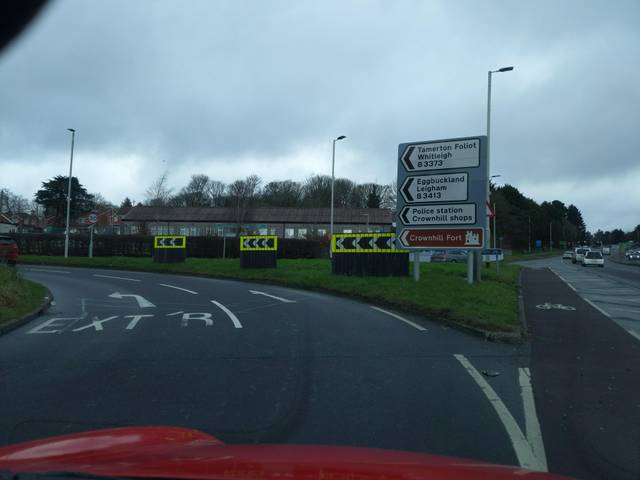
Region: United Kingdom
Coordinates: 50.41, -4.132